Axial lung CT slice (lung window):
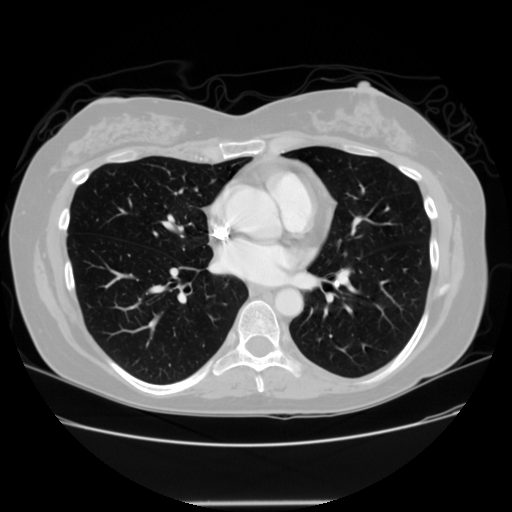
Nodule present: no